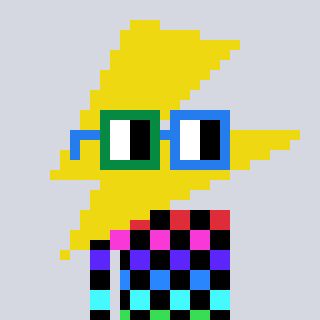
a pixel art character with square green and blue glasses, a lightning bolt-shaped head and a purple-colored body on a cool background